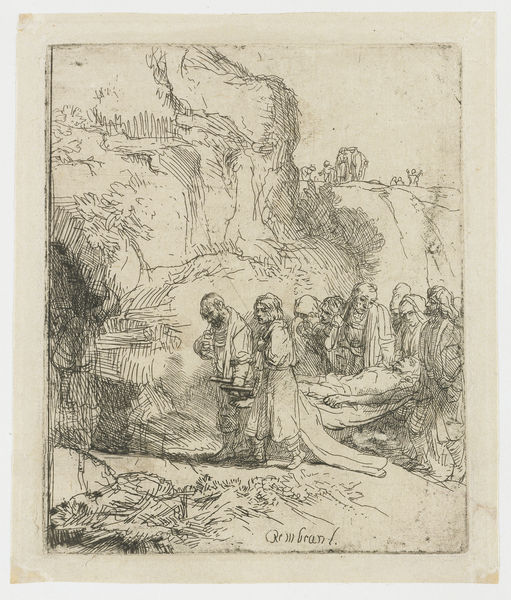
Titel: Christus ten grave gedragen
Künstler: Rembrandt Harmensz. van Rijn
Standort: Amsterdam
Institution: Rijksmuseum
Schlagwörter: baum, berg, felsen, gruppe, mann, weiß, frauen, menschen, frau, schwarz, zeichnung, wiese, beige, alt, bibel, johannes, leiche, rembrandt, tod, tot, toter, tragen, trauer, signatur, natur, höhle, papier, trage, fels, grafik, graphik, signiert, linear, signum, druck, druckgraphik, druckgrafik, schraffur, radierung, strich, beerdigung, begräbnis, bahre, christus, grab, jesus, prozession, jünger, maria, magdalena, höhlengrab, grablegung, rembrant, grablege, lazarus, passion, ätzung, christilich, 18. jh, treuer, wiedse, von rijn, johannesw